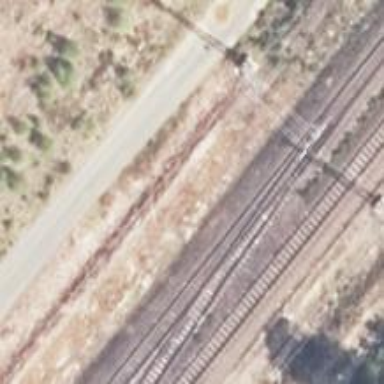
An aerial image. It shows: Railway track with contact lines for electrification.